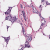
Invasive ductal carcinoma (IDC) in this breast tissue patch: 0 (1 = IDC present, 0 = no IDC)